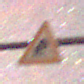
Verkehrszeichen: UnzureichendesLichtraumprofil
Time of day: Night
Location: Outdoor (Nature)
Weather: Clear
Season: NotSpecified
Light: Natural